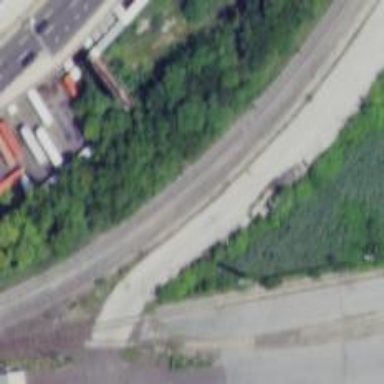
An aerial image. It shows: Railway siding for service.